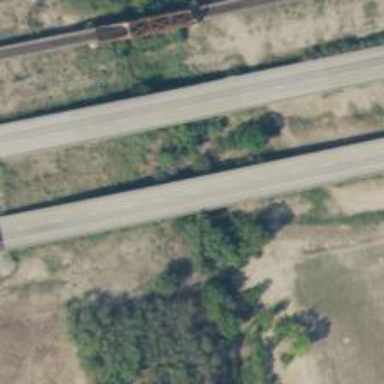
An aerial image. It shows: Bridge crossing over expressway trunk road.